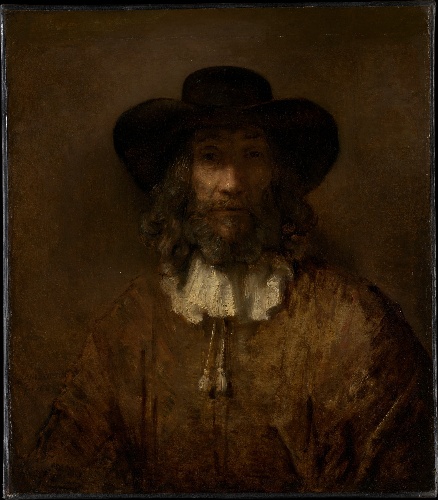
Title: Man with a Beard
Artist: Rembrandt
Artist bio: 17th century or later
Object type: Painting
Classification: Paintings
Medium: Oil on canvas
Dimensions: 28 7/8 x 25 1/4 in. (73.3 x 64.1 cm)
Department: European Paintings
Credit line: Marquand Collection, Gift of Henry G. Marquand, 1889
Accession year: 1889
Repository: Metropolitan Museum of Art, New York, NY
Tags: Men|Portraits